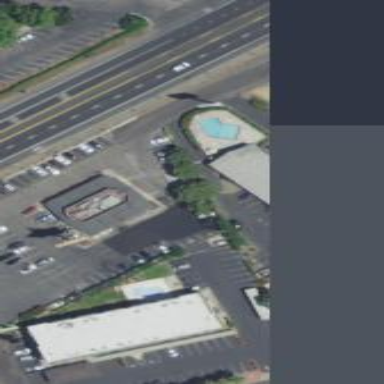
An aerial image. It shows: Motel building.